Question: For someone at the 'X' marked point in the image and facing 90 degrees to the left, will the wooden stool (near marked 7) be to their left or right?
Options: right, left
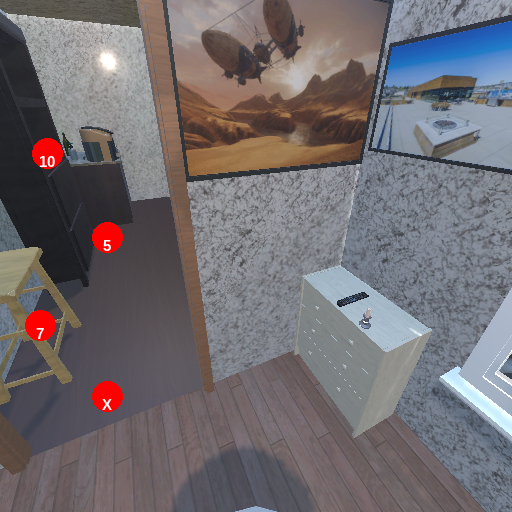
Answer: right